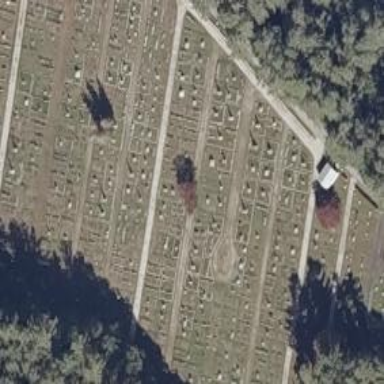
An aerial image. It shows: Cemetery.